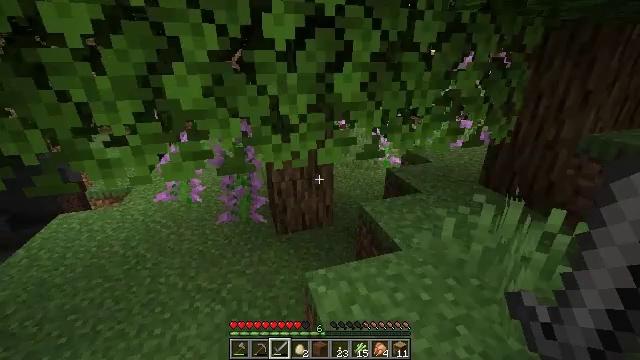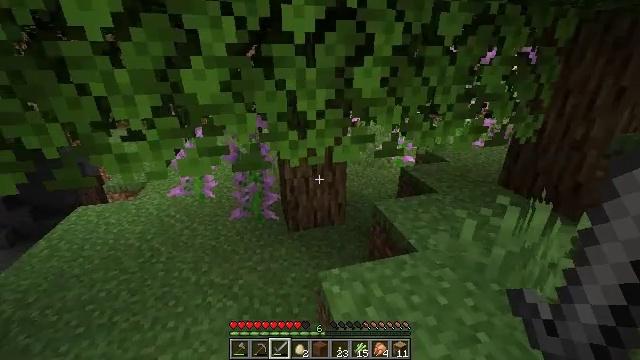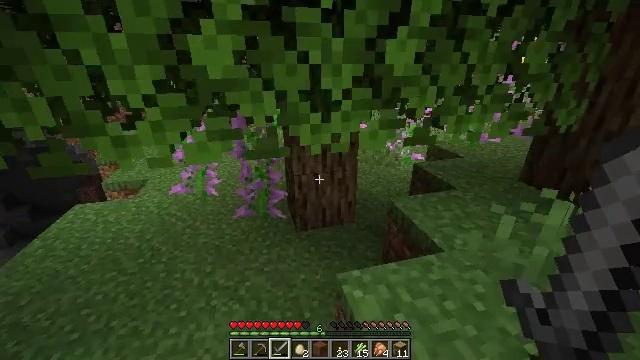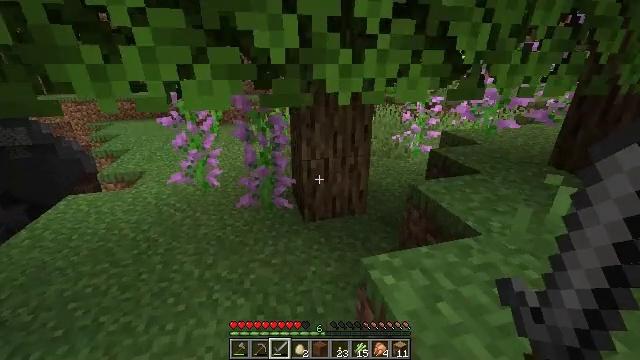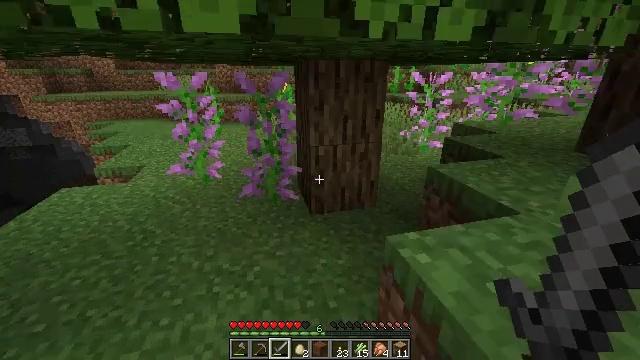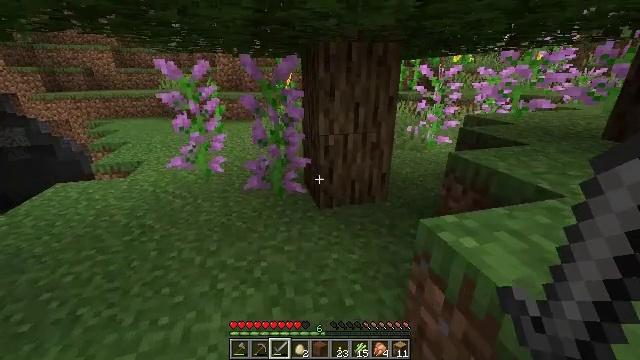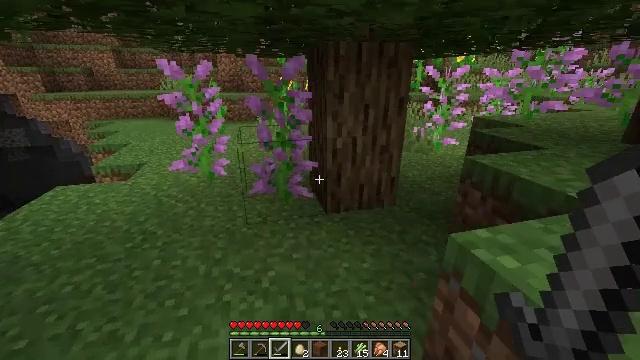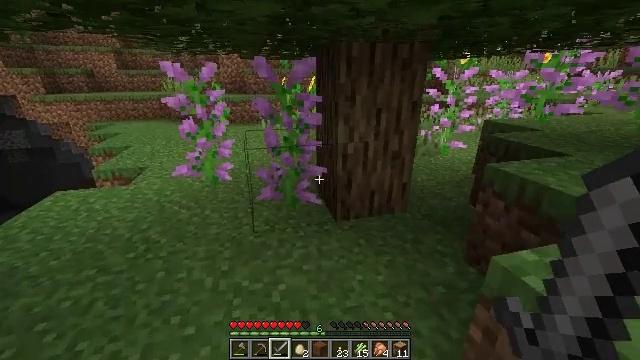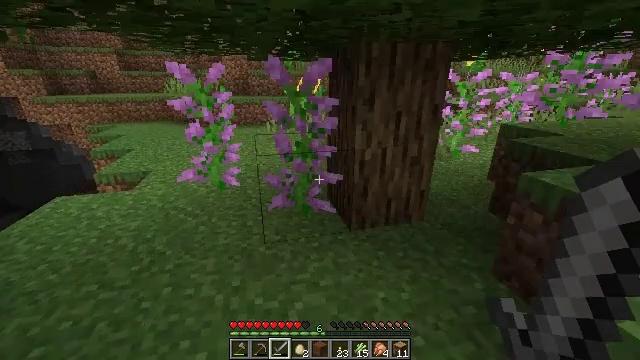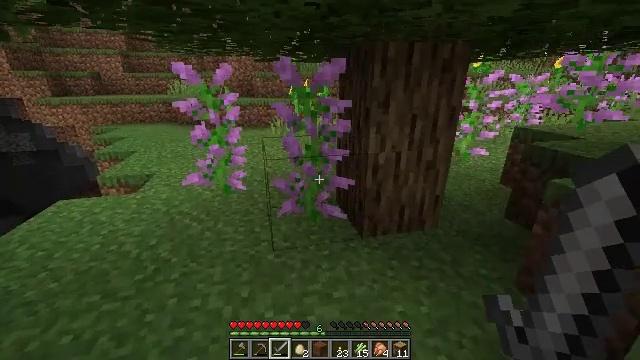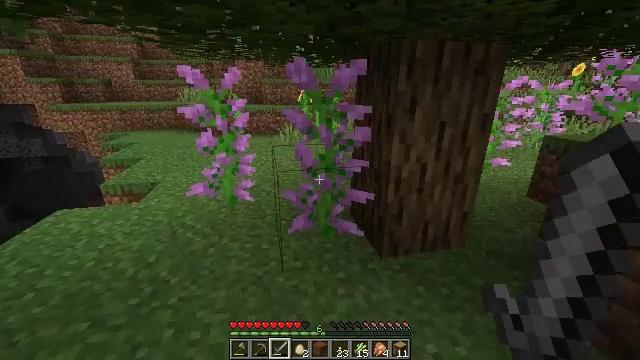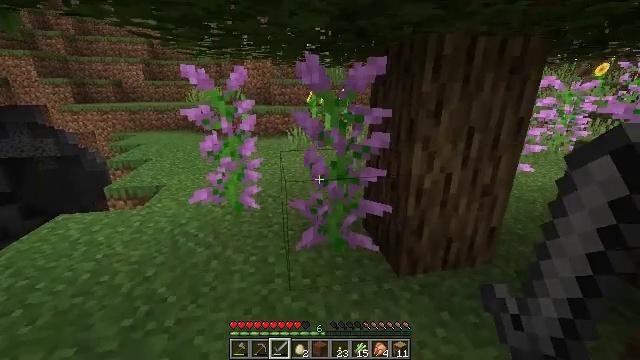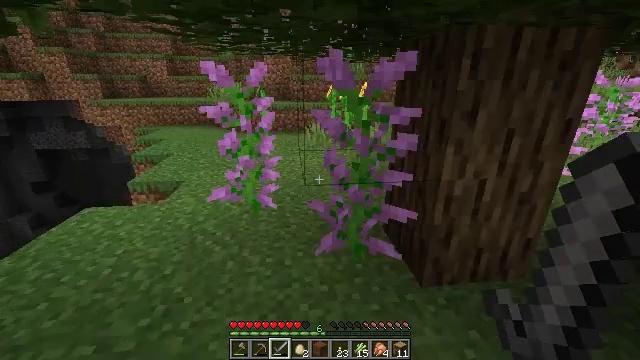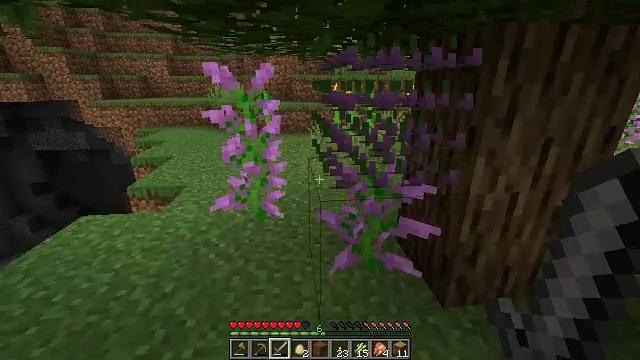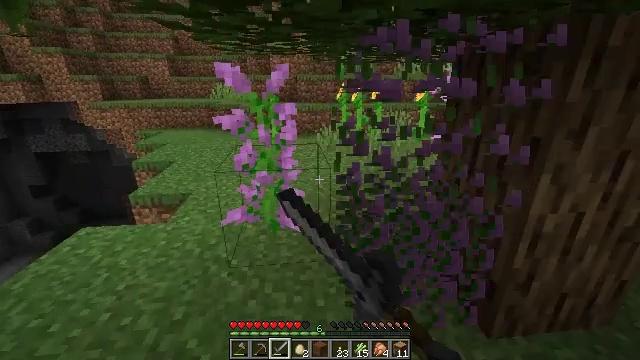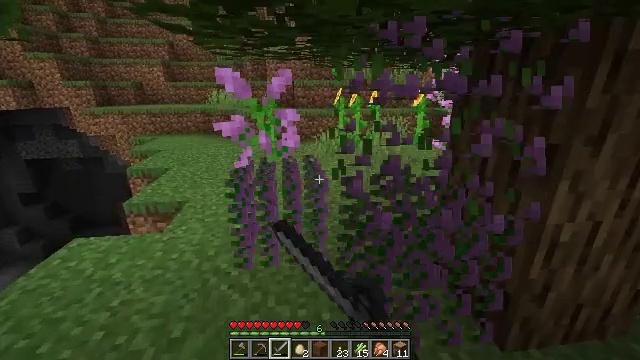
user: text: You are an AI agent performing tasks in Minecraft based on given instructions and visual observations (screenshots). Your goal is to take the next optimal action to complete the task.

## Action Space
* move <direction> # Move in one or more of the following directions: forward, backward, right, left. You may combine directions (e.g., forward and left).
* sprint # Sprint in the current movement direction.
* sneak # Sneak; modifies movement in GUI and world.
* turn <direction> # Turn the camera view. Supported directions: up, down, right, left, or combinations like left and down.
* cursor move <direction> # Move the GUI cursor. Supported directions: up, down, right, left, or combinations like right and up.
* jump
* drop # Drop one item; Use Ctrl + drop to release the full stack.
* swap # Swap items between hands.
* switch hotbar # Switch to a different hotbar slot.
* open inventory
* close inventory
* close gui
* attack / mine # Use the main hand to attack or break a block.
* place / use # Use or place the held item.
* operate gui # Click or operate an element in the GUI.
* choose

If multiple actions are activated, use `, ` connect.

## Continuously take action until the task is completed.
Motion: motion action
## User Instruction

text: Gather lilac from the ground.
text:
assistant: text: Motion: move forward and move left, turn left
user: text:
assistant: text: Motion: move forward and move left
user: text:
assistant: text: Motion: move forward and move left
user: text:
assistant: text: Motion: move forward and move left, turn up
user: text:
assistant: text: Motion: move forward and move left
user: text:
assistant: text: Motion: move forward and move left
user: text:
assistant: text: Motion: move forward and move left
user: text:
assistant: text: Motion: move forward and move left
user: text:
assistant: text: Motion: move forward
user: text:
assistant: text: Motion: move forward, turn left and up
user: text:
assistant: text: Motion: move forward, turn left
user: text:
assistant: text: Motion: move forward and move left, turn left
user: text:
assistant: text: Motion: move forward and move left, attack / mine
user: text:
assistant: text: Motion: move forward and move left, attack / mine
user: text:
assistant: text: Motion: move forward and move left, turn right and up, attack / mine
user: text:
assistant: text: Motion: move forward, turn right
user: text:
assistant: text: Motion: move forward, turn right, attack / mine
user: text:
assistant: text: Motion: move forward, turn right, attack / mine
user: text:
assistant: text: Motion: move forward, attack / mine
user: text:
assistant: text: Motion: attack / mine